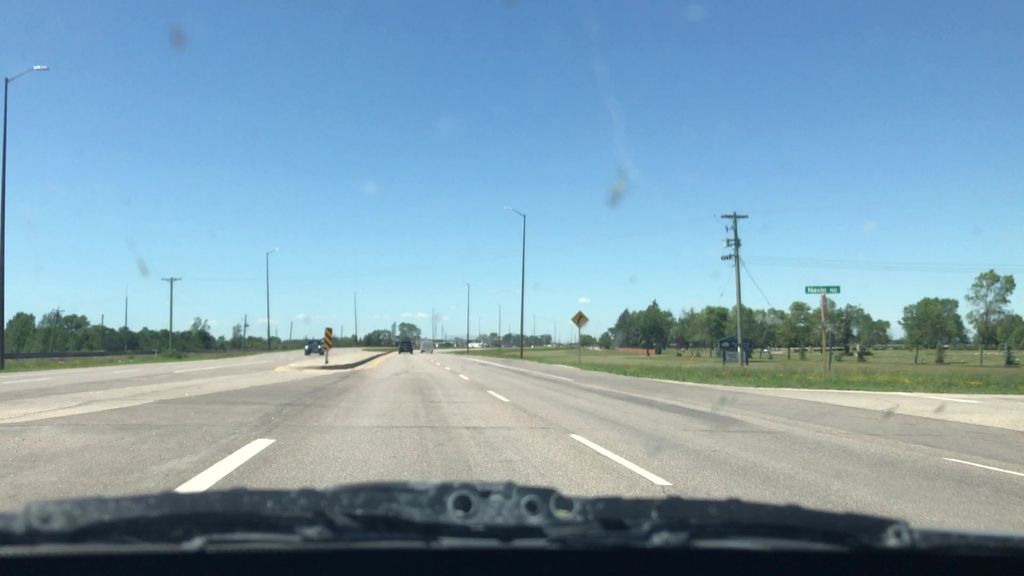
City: winnipeg